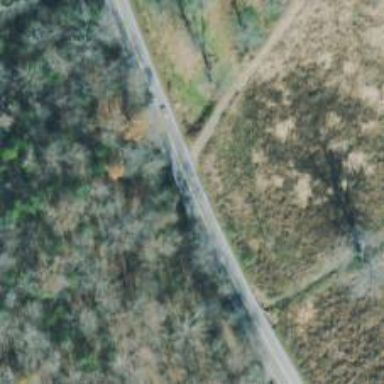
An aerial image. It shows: Secondary road.